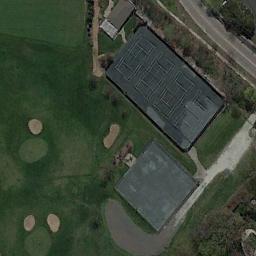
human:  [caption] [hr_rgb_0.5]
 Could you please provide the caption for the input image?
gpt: Tennis court on the lawn next to the road .

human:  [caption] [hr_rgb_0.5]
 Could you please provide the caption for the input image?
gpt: A row of trees is planted between the tennis court and the road .

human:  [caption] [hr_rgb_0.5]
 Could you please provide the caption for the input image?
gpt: The tennis court is on the grass next to some trees and roads .

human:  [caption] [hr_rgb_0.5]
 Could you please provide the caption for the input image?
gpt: The tennis courts are surrounded by grass .

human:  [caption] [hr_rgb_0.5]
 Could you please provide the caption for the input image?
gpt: The tennis courts are on a green meadow .